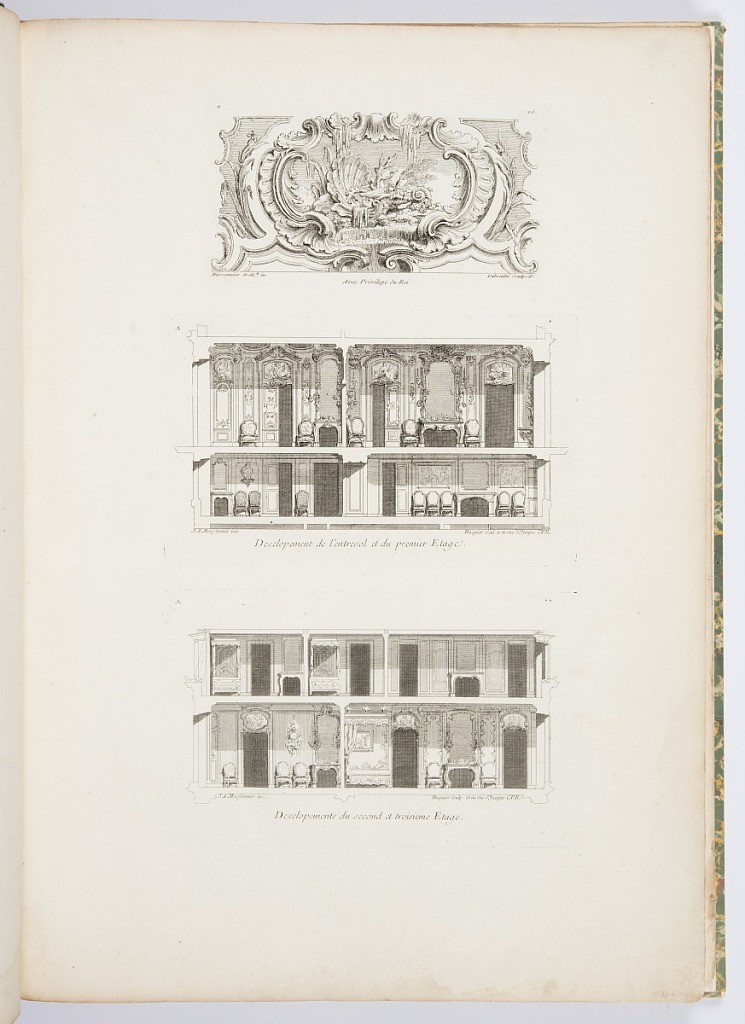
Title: Design for Cartouche Panel
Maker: Juste-Aurèle Meissonnier, French, b. Italy, 1695–1750
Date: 1742–50
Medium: etching and engraving on paper
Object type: Print
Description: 1921-6-212-5-a: 2nd state. Central cartouche panel, surrounded by ...;     1921-6-212-5-b: 1st state. Section of building, mezzanine floor sh...;     1921-6-212-5-c: 1st state. Second floor showing fireplace and mirr...